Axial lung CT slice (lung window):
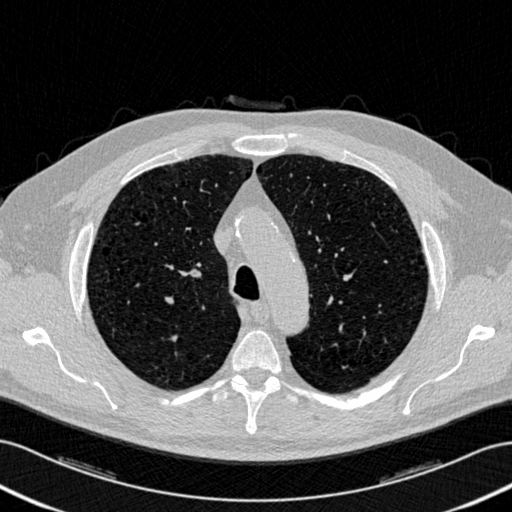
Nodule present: yes
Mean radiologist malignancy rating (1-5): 3